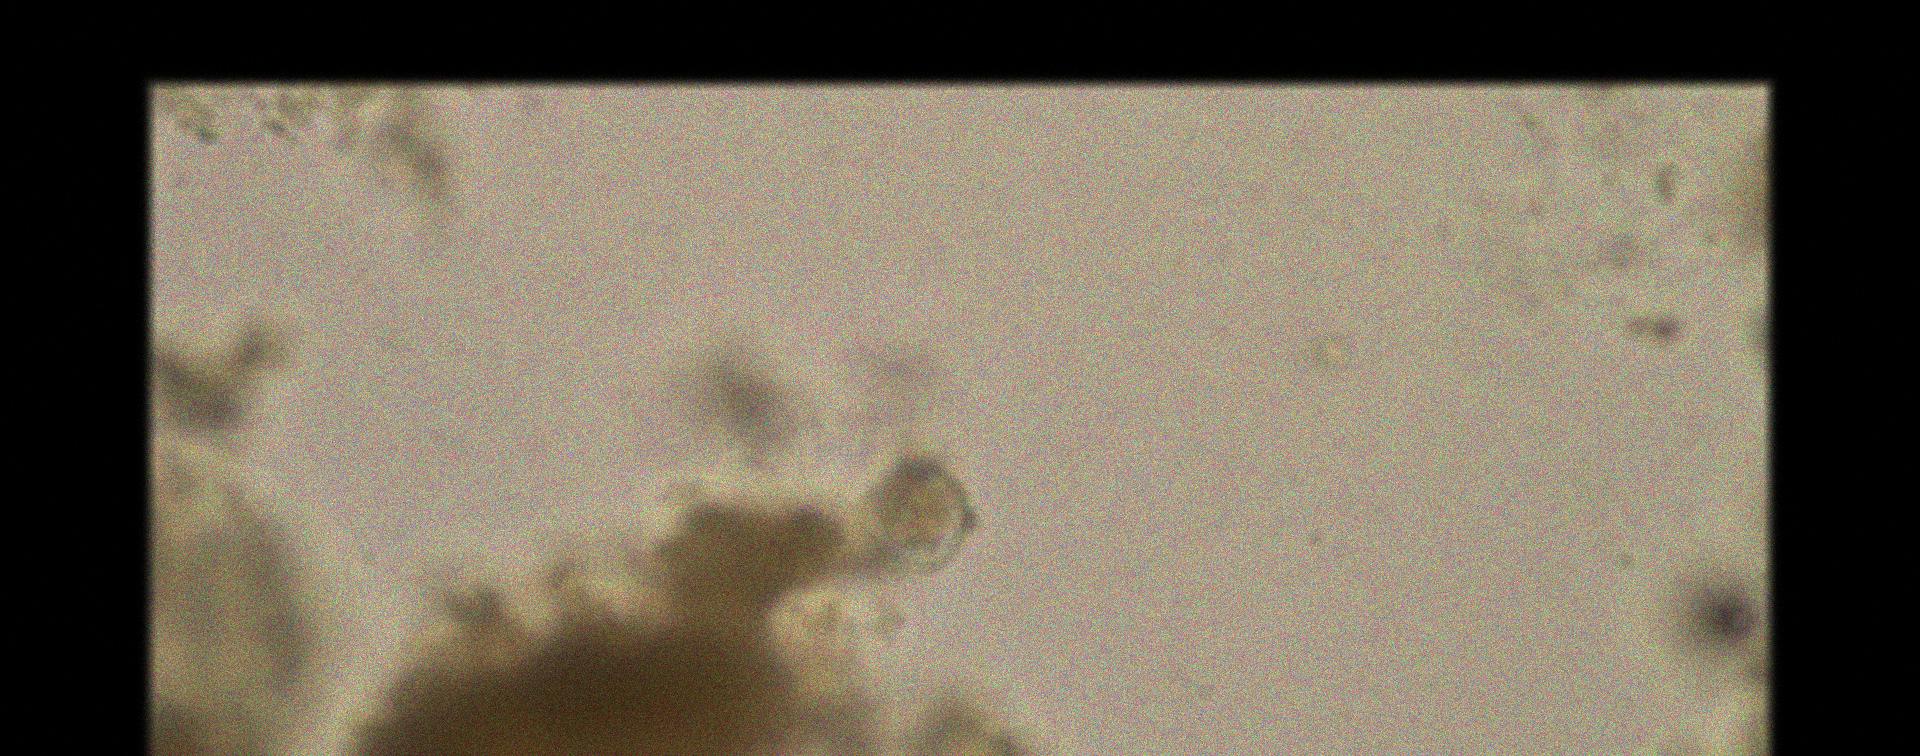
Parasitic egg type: Hymenolepis nana